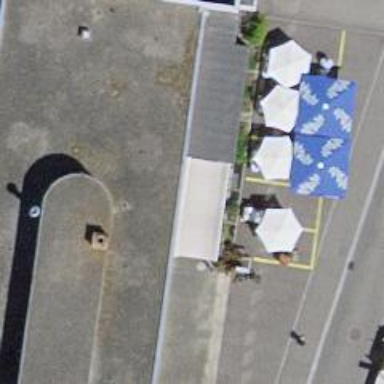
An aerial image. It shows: Restaurant.